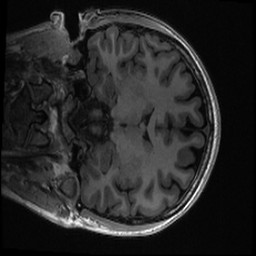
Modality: T1w
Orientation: coronal